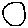
Label: circle